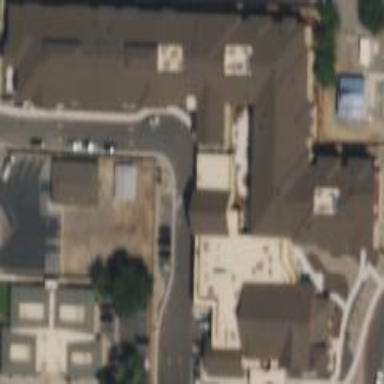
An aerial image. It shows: Nursing home building.